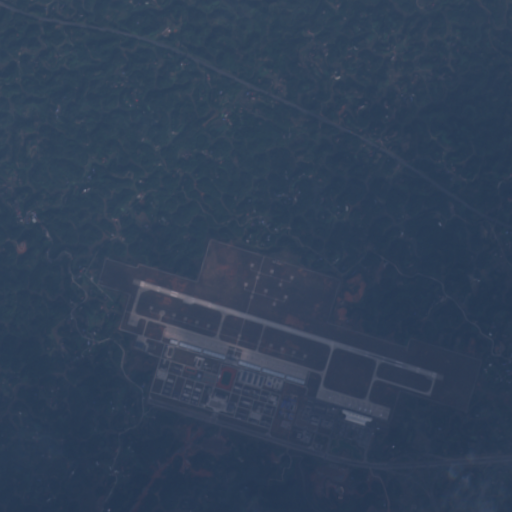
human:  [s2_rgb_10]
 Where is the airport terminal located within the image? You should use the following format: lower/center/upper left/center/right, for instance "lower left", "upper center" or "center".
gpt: The airport terminal is located in the lower right of the image.
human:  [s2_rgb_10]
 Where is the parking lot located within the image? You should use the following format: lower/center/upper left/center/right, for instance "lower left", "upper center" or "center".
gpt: The parking lot is located in the lower right of the image.
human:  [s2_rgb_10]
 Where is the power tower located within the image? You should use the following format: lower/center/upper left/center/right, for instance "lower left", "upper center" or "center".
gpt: The power tower is located in the upper of the image.
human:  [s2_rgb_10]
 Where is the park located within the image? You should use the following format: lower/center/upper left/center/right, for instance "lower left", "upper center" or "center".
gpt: There is no park in the image.